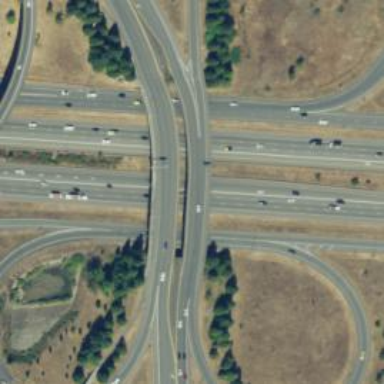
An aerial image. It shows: Motorway junction.